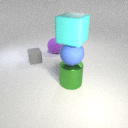
large purple rubber sphere behind small gray rubber cube